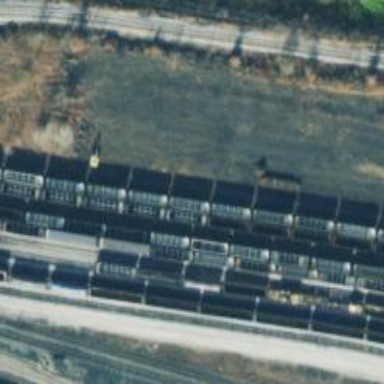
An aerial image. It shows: Abandoned railway yard.